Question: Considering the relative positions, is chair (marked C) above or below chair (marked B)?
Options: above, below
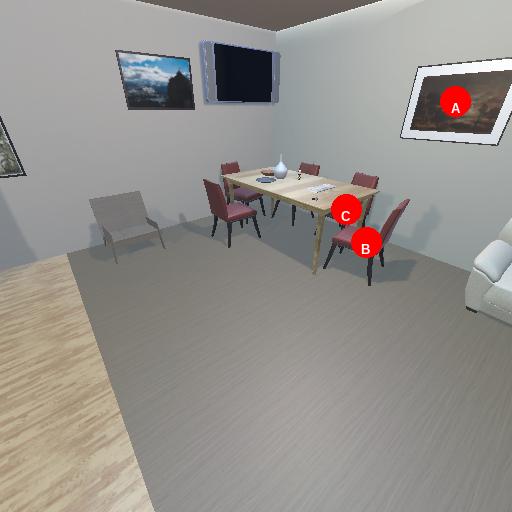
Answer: above